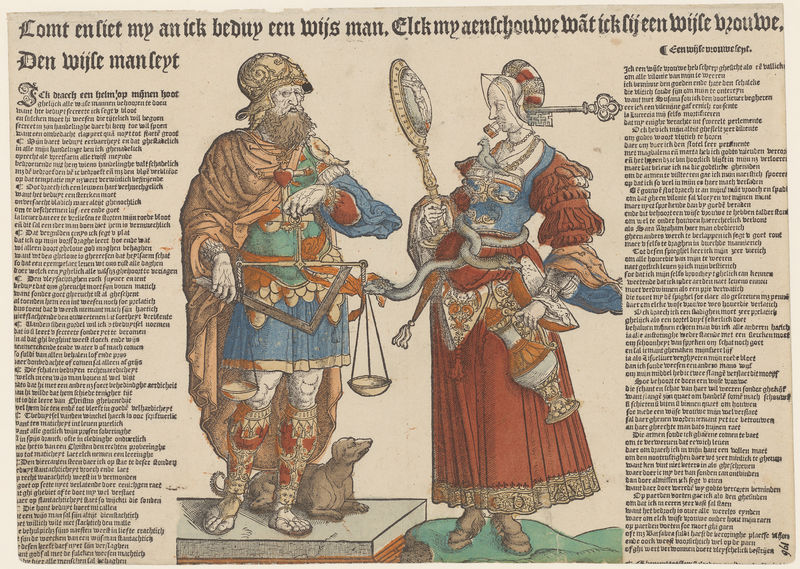
Titel: De wijze man en de wijze vrouw
Künstler: Cornelis Anthonisz.
Standort: Amsterdam
Institution: Rijksmuseum
Schlagwörter: blau, mann, frau, gras, gürtel, hund, rot, wiese, malerei, rock, spiegel, gewand, schrift, sandalen, knie, oberschenkel, waage, buch, text, schlange, helm, wappen, schlüssel, buchmalerei